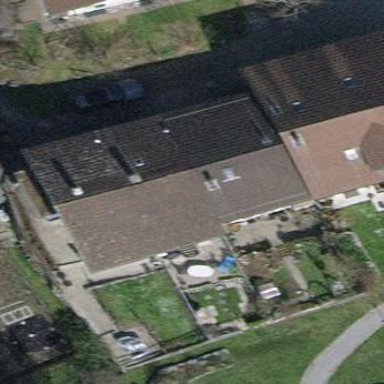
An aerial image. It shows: Terrace building.